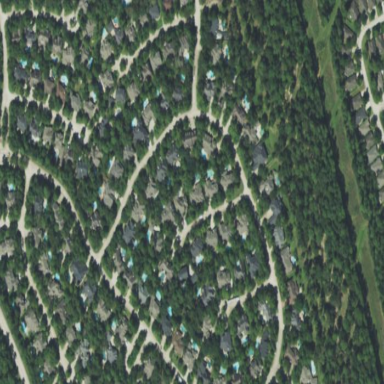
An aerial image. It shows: Residential neighbourhood.